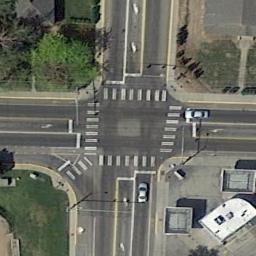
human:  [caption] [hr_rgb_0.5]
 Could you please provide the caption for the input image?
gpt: There is no zebra crossing at the intersection .

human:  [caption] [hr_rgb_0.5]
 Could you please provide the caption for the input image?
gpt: There are many buildings of different shapes and sizes beside the intersection .

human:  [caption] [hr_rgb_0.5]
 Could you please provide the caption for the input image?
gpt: There are several moving vehicles on the road at the intersection, With many buildings and some trees around the intersection .

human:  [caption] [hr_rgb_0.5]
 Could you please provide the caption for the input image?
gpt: An intersection with sparse traffic is between some buildings and green areas .

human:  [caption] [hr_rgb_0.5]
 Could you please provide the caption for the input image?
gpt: There are some green lawns and a white building beside the intersection .